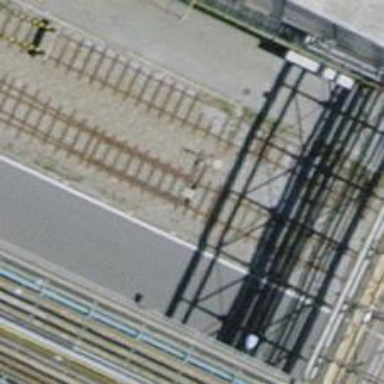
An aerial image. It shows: Railway switch.